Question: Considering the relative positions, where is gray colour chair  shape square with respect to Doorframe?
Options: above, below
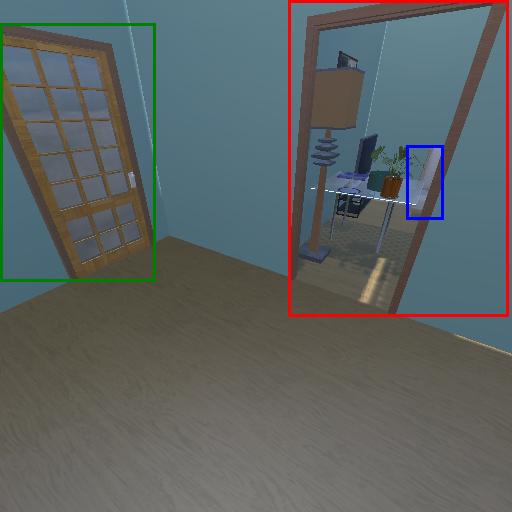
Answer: above